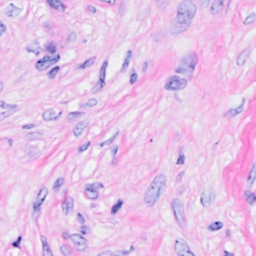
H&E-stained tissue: Breast